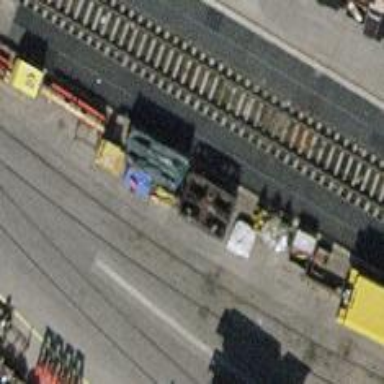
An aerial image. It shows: Single-track railway yard.